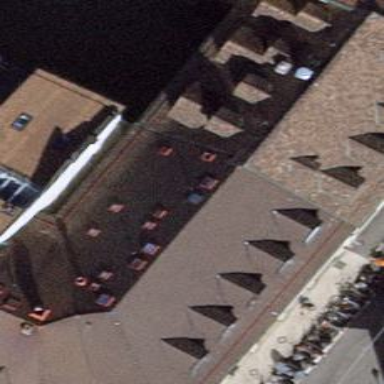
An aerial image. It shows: Gambrel-roofed building with apartments.